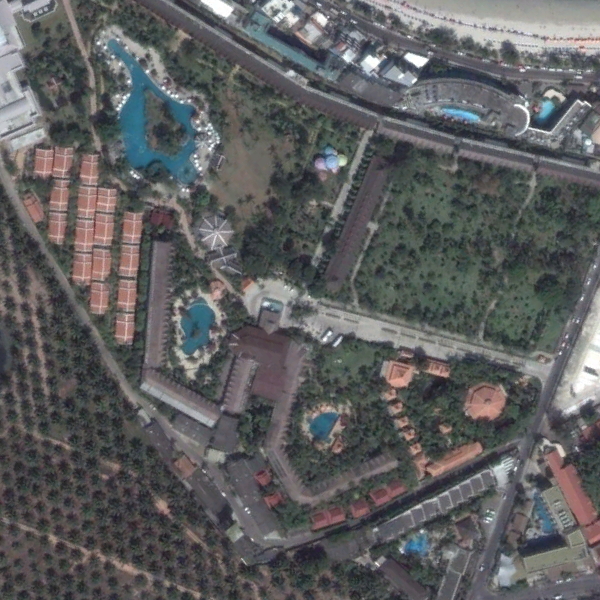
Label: Resort